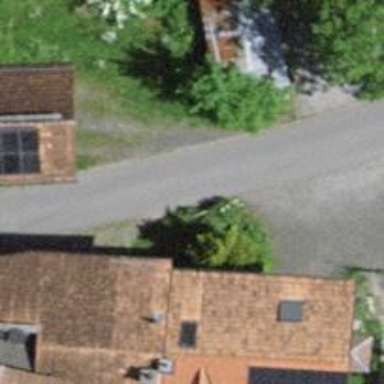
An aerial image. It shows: Asphalt road in residential area.